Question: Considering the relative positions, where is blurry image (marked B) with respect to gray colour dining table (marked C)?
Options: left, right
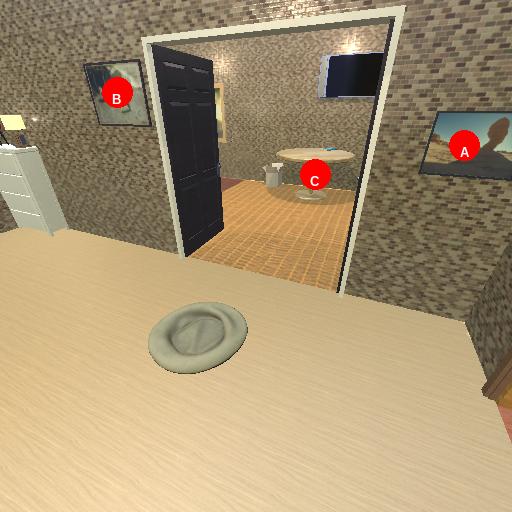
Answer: left